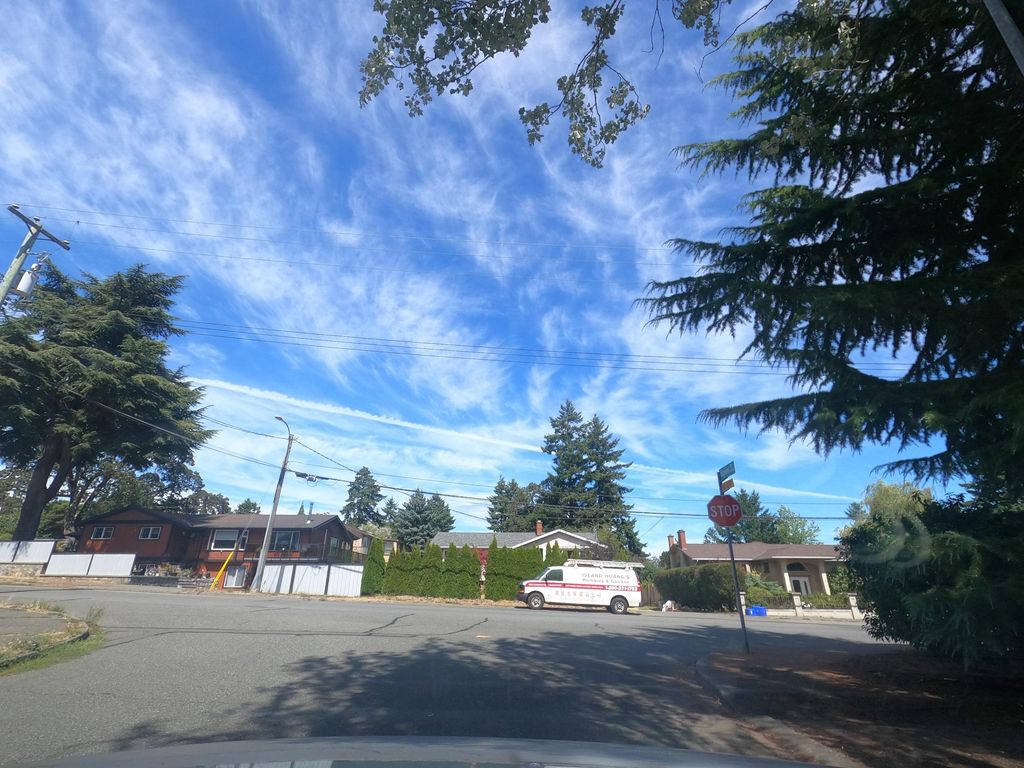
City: victoria